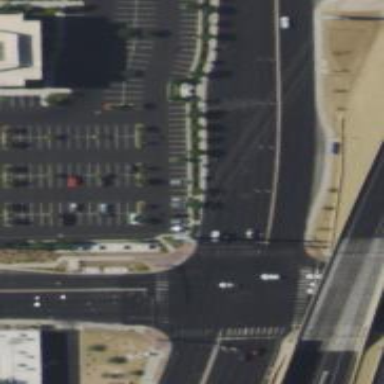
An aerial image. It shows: Solid stop line road marking.